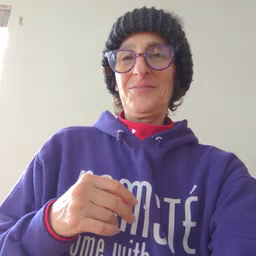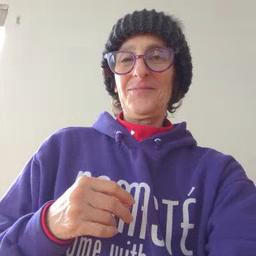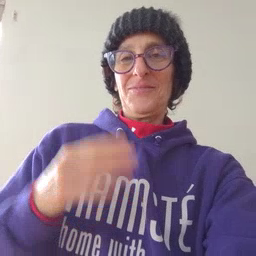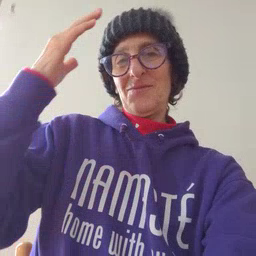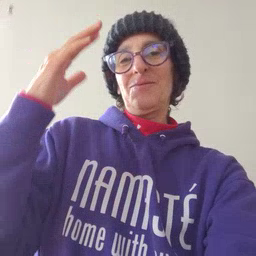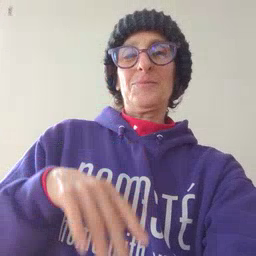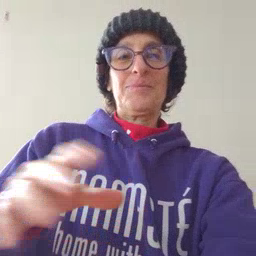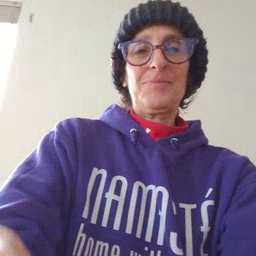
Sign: fall